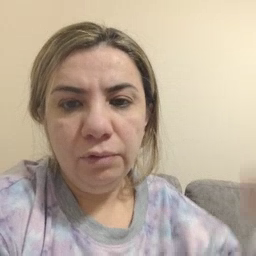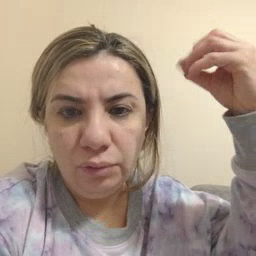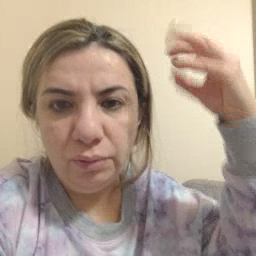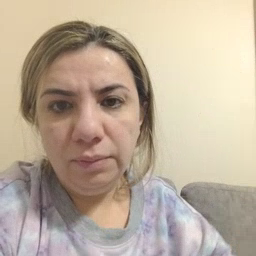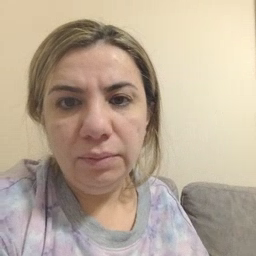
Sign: shower